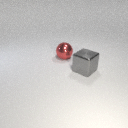
large red metal sphere to the left of large gray metal cube